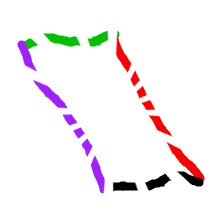
Shape: parallelogram